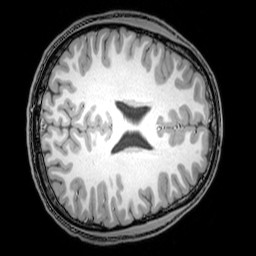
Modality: T1w
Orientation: axial
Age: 22
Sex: male
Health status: healthy
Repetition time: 0.081 s
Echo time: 0.037 s